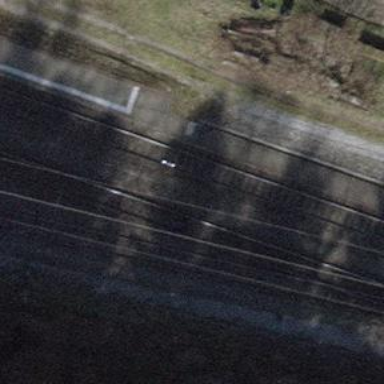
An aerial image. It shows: Single-track railway with electrified contact lines.